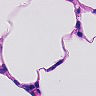
Metastatic tissue present: no